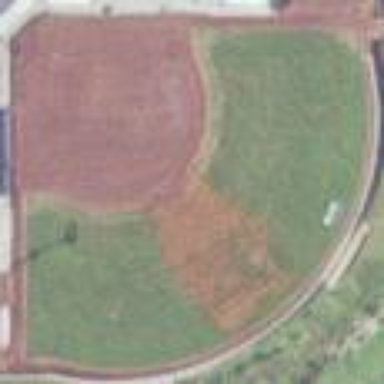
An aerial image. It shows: Softball pitch for leisure and sport activities.